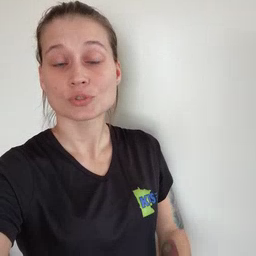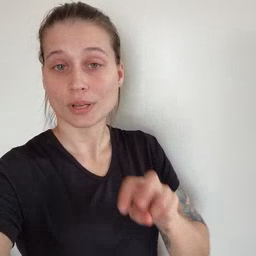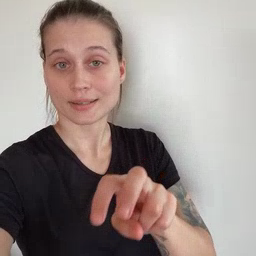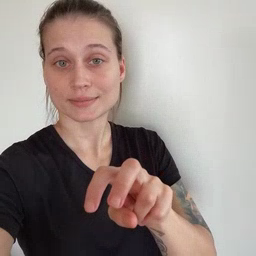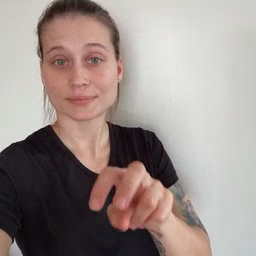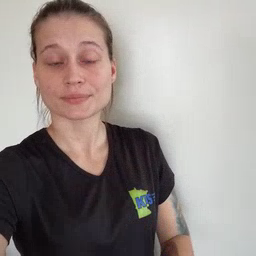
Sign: ride